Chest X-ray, PA view. Patient: 51 years old, sex F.
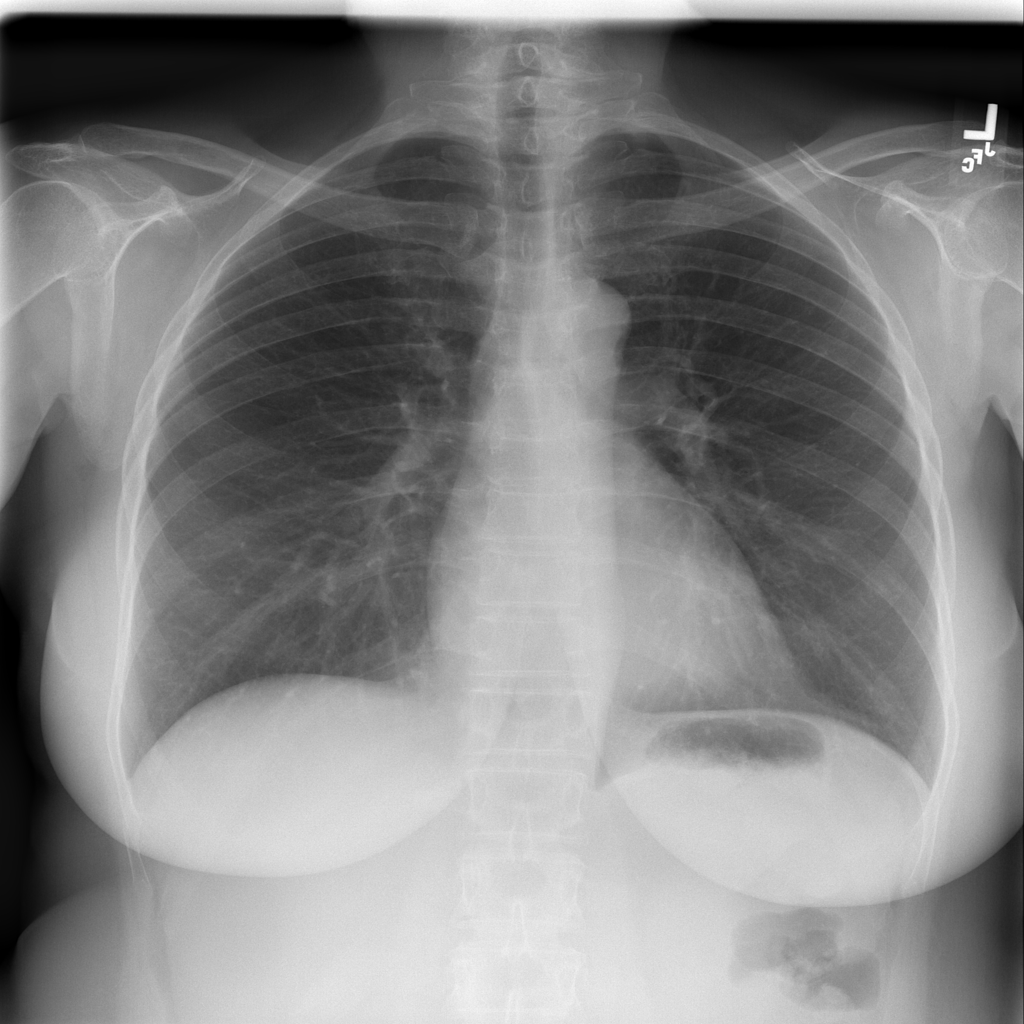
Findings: No Finding